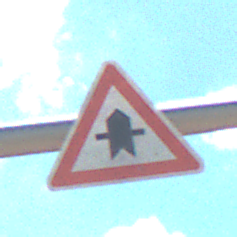
Verkehrszeichen: Vorfahrt
Umgebung: Outdoor, Nature
Tageszeit: Midday
Wetter: PartlyCloudy
Licht: Natural
Jahreszeit: NotSpecified
Kontrast: HighContrast